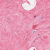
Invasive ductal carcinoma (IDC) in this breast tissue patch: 0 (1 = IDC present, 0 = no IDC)